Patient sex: M
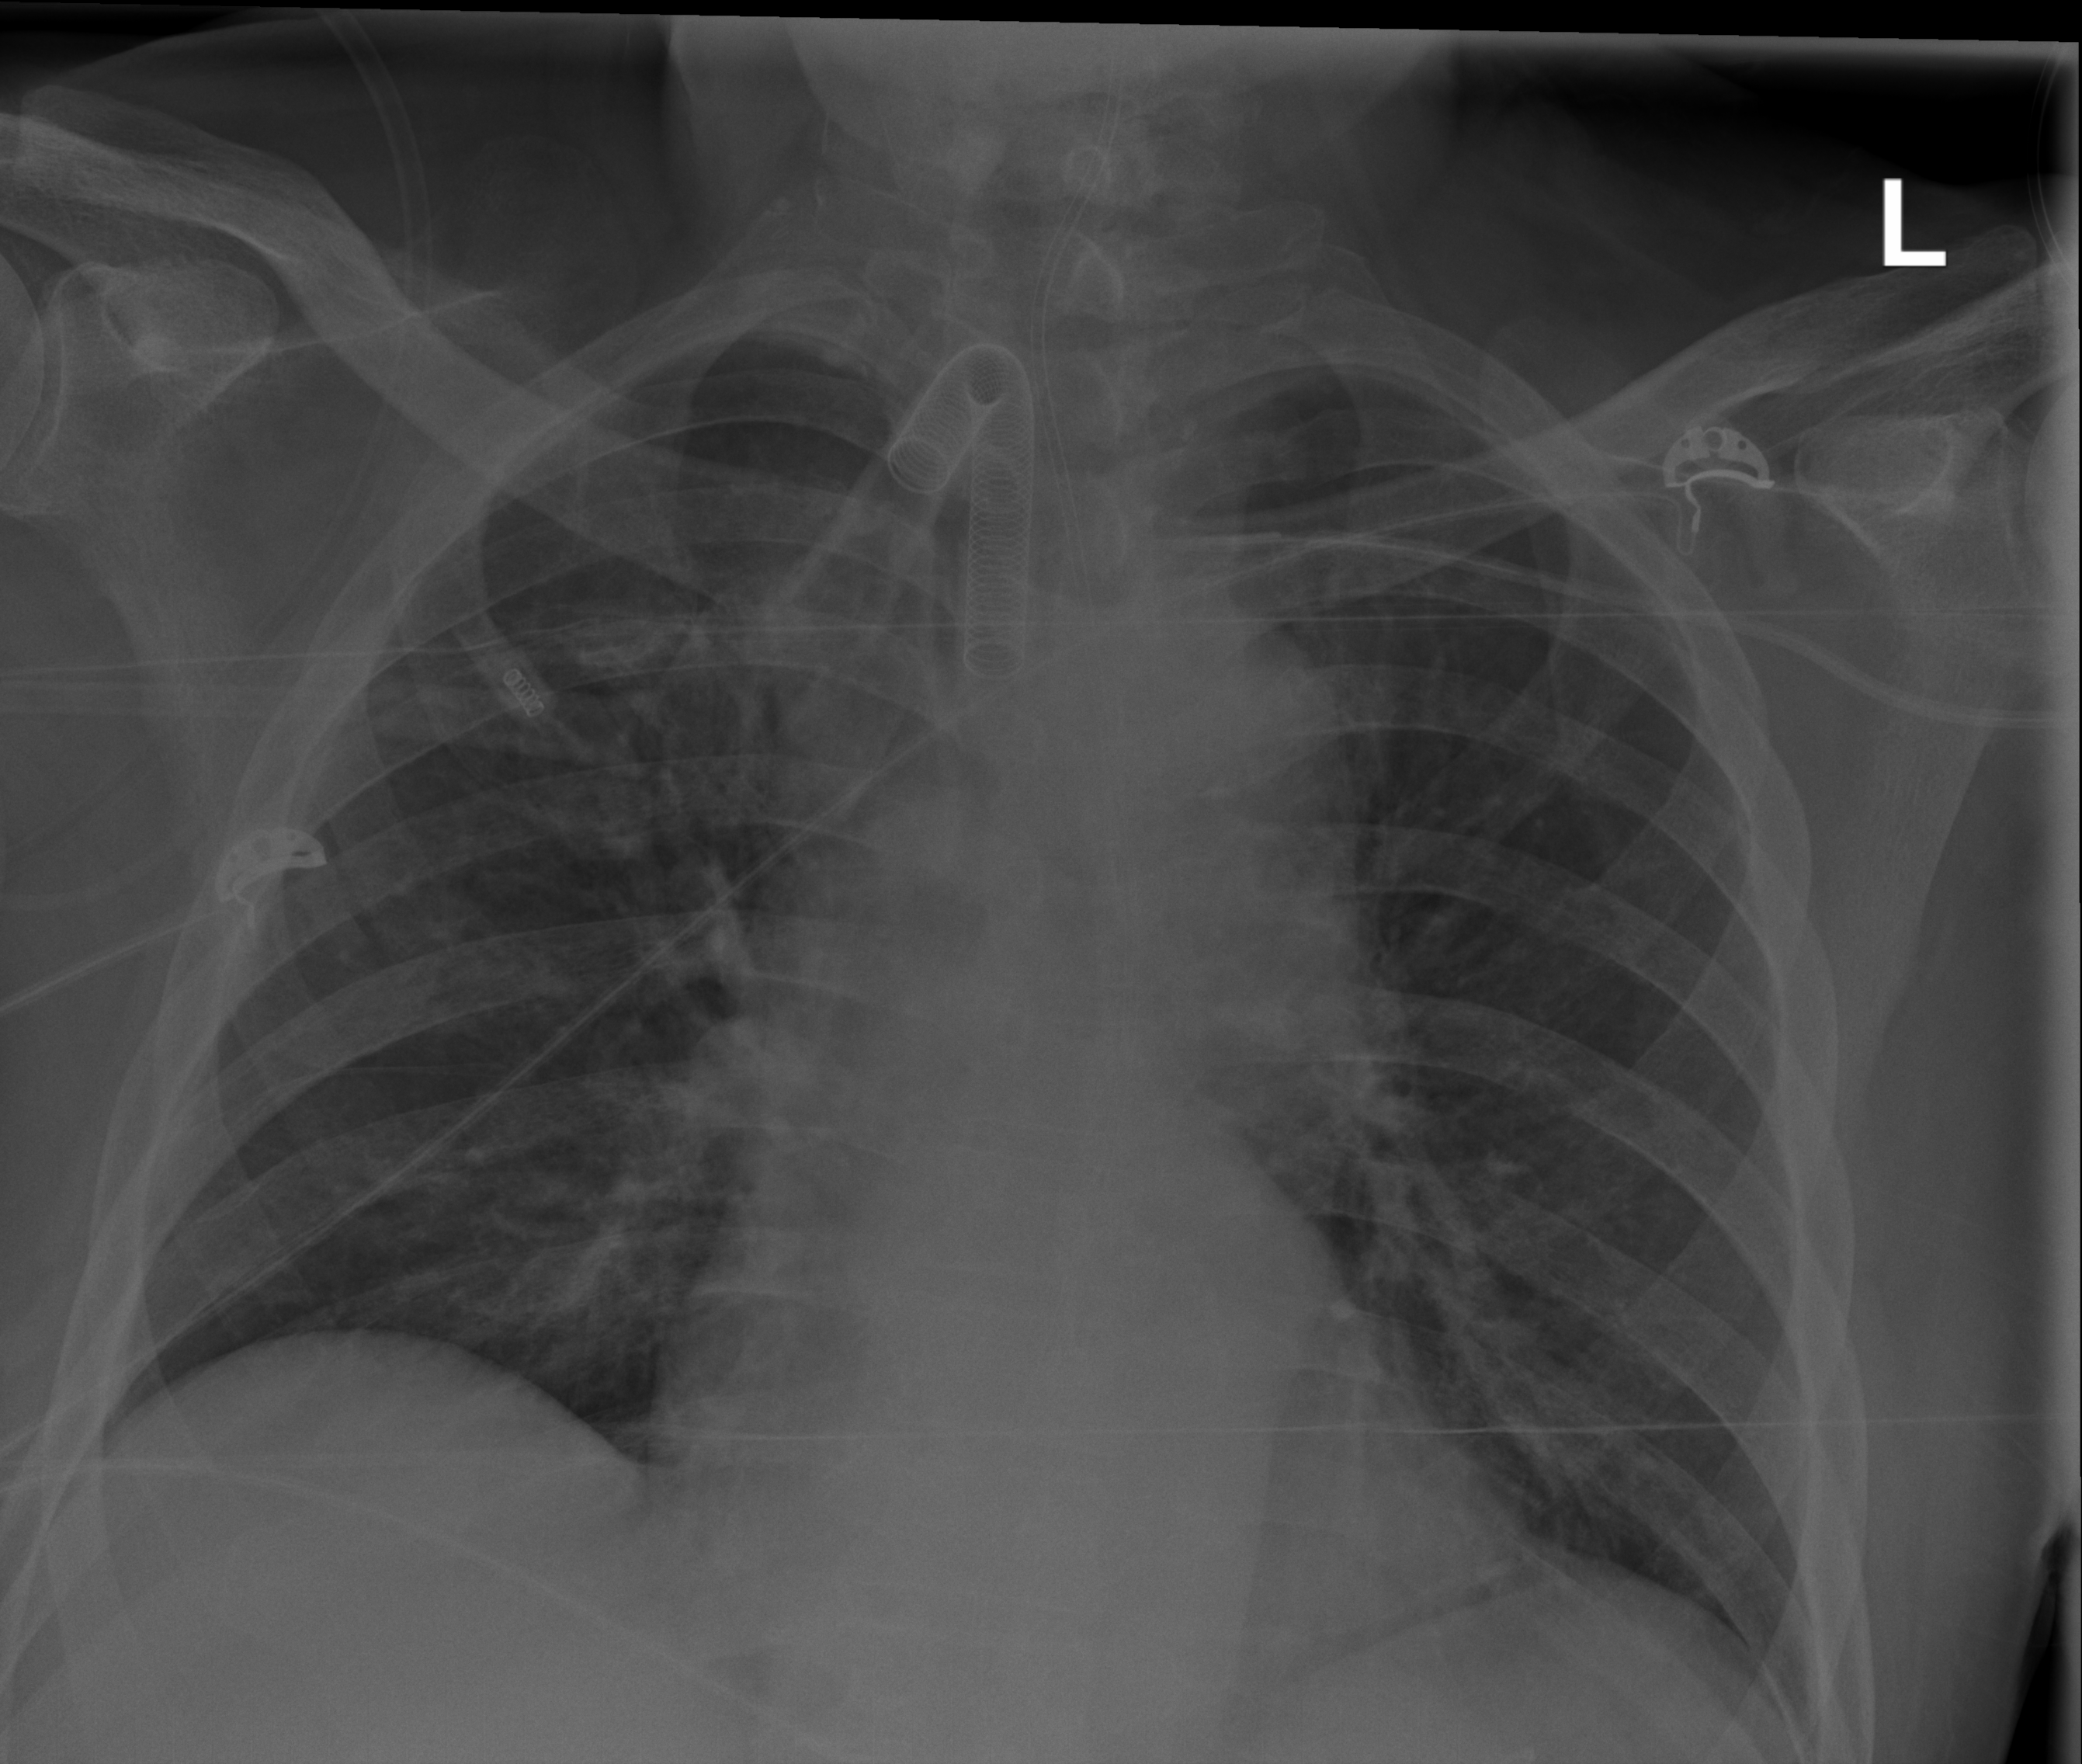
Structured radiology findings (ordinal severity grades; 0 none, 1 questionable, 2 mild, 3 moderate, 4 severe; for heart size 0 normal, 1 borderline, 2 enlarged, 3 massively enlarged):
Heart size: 0
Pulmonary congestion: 0
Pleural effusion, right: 0
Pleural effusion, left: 0
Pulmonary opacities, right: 0
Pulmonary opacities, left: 0
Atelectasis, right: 2
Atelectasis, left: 2